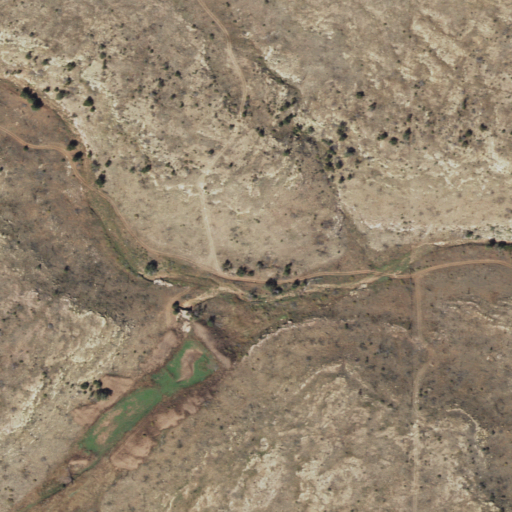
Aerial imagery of valley in Arizona named Billy Back Draw containing evergreen forest, shrub, and grassland